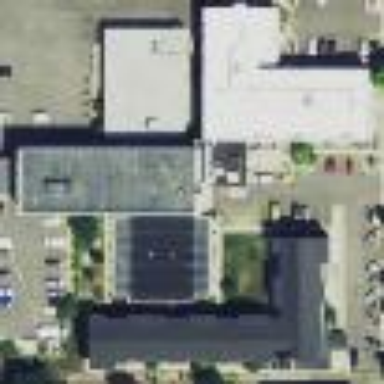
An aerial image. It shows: Nursing home building.